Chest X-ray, PA view. Patient: 44 years old, sex F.
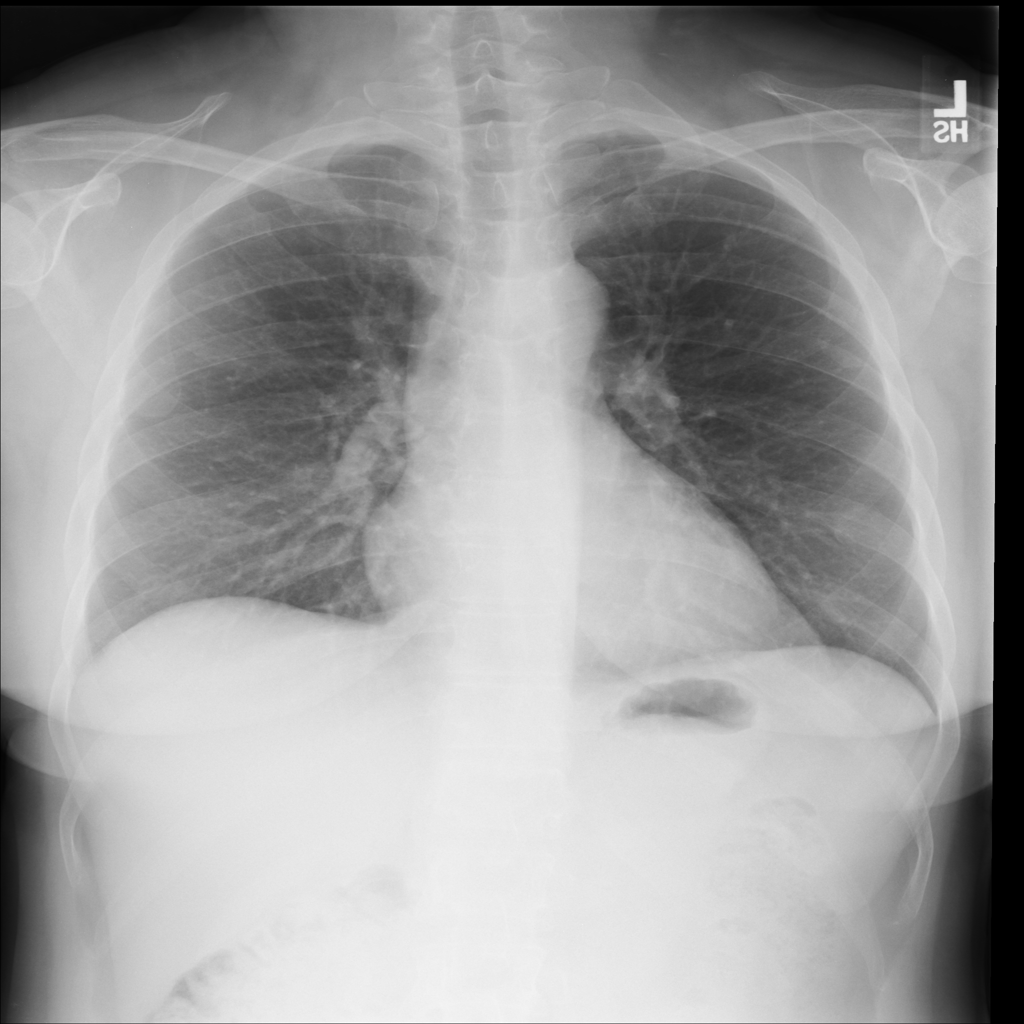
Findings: No Finding